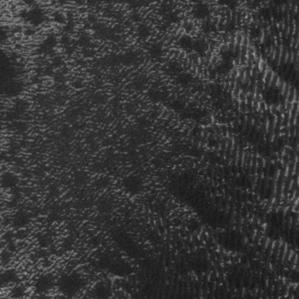
Label: frost